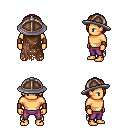
a pixel art fantasy rpg character, male body template, human, tanned skin, brown tattered cape, magenta pants, dark blonde bangs hairstyle, chain helm, leather bracers, four views (front, back, left, right), 2x2 character sprite sheet, small pixel art, hard edges, no anti-aliasing